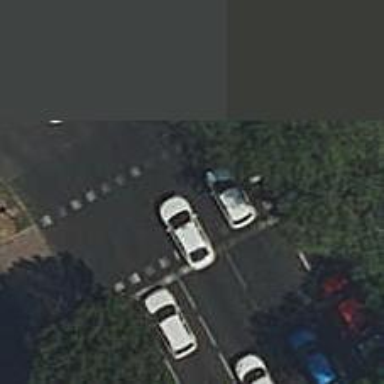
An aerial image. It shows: Zebra crossing with traffic signals.